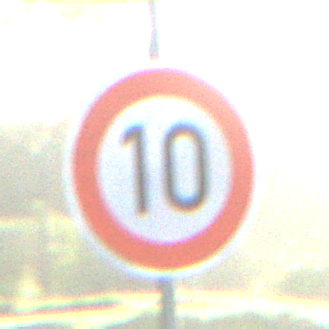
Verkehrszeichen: Geschwindigkeit10
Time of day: SunriseSunset
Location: Outdoor (Suburban)
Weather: PartlyCloudy
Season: NotSpecified
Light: Natural